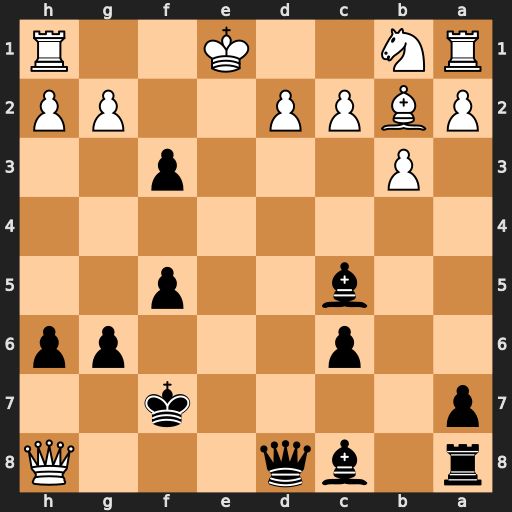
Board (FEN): r1bq3Q/p4k2/2p3pp/2b2p2/8/1P3p2/PBPP2PP/RN2K2R
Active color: b
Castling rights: KQ
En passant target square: -
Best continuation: Qxh8 Bxh8 fxg2 Rg1 Bxg1